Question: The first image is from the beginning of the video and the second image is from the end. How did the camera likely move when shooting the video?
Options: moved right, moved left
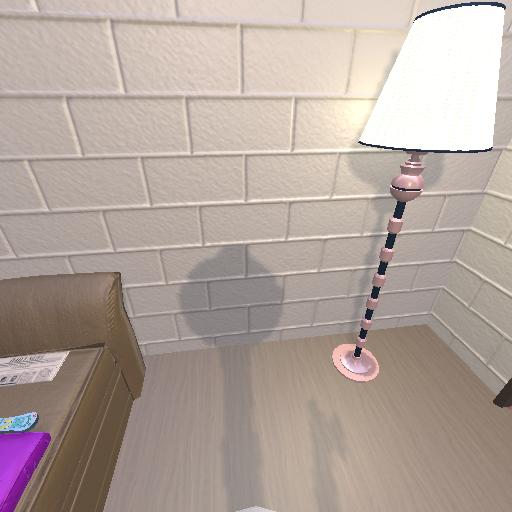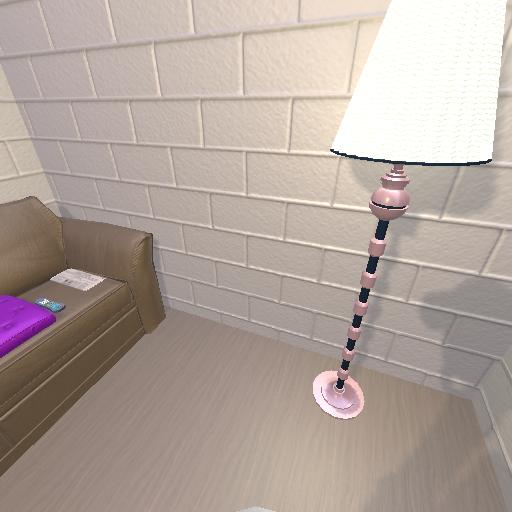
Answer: moved right